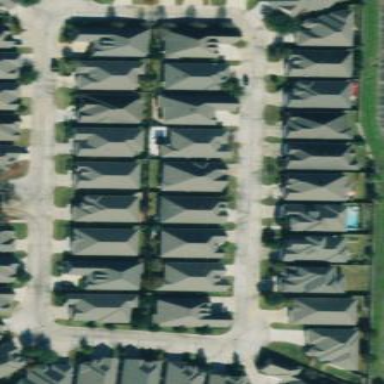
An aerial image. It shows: Residential area within neighborhood.